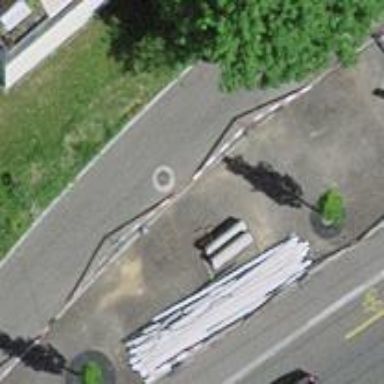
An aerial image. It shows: Diagonal street-side parking with asphalt surface.